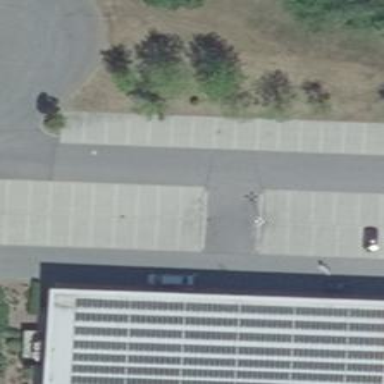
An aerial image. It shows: Asphalt parking aisle with diagonal parking lanes on both sides.